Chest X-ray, PA view. Patient: 25 years old, sex M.
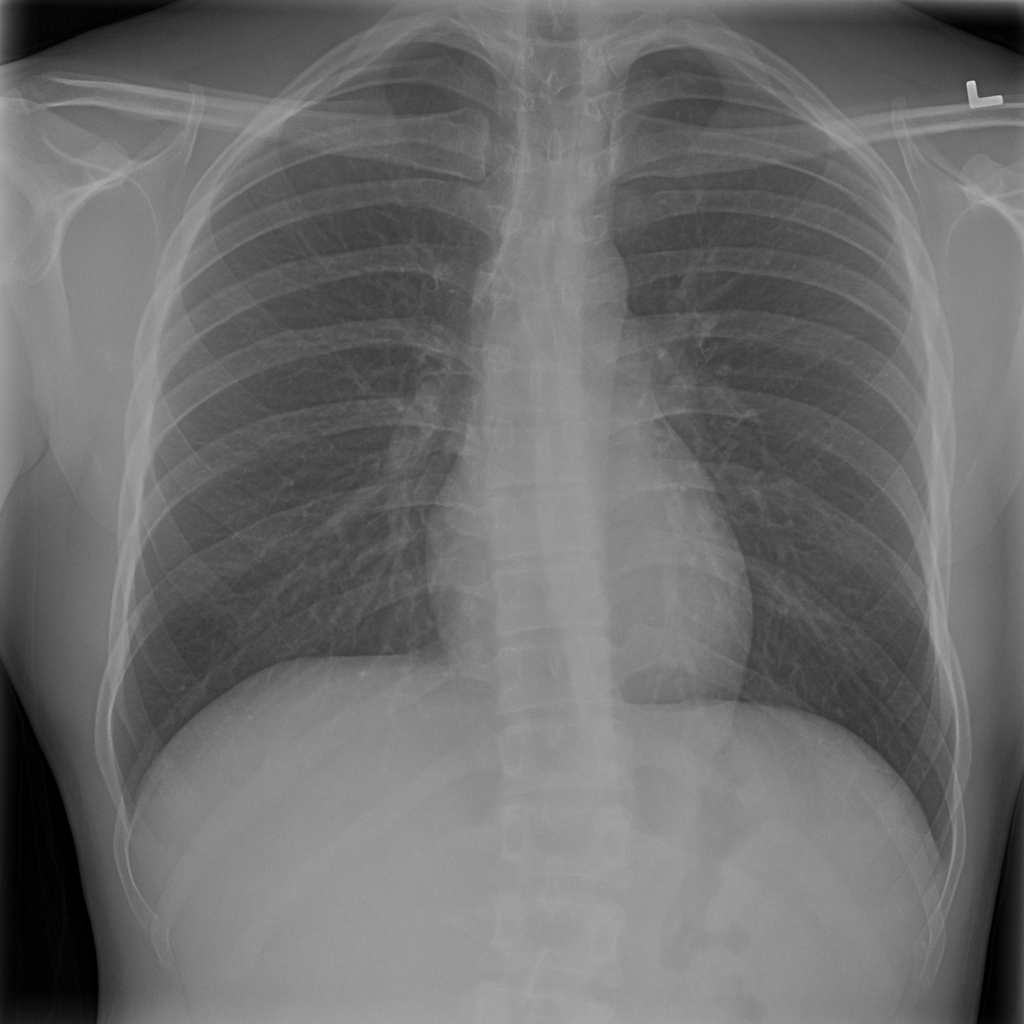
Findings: No Finding